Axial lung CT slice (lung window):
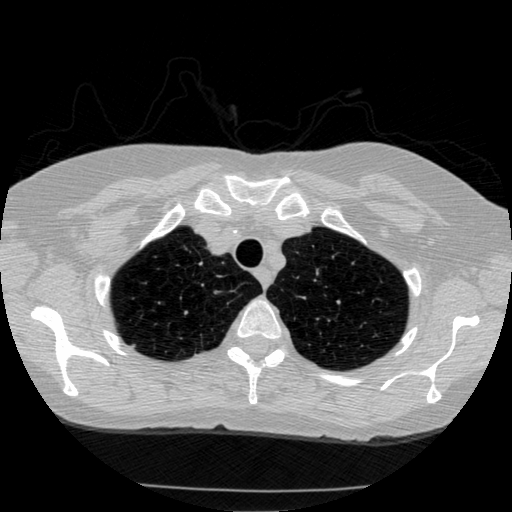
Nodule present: yes
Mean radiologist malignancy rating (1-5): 2